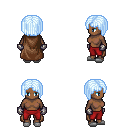
a pixel art fantasy rpg character, female body template, human, dark skin, brown cape, red pants, white cyan pageboy hairstyle, metal gloves, white slippers, four views (front, back, left, right), 2x2 character sprite sheet, small pixel art, hard edges, no anti-aliasing